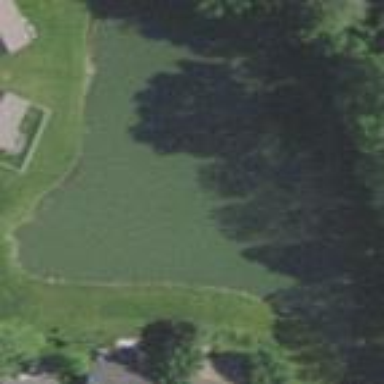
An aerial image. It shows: Pond with natural water.